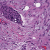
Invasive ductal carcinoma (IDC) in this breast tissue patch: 1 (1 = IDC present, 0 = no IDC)